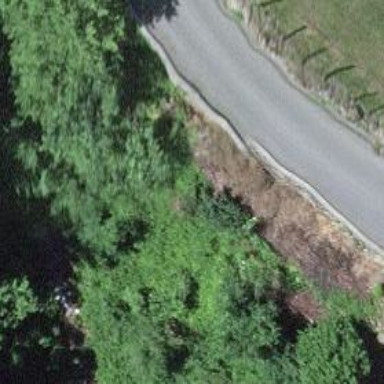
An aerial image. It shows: Retaining wall.